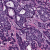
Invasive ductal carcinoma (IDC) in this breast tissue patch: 1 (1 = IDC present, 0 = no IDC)